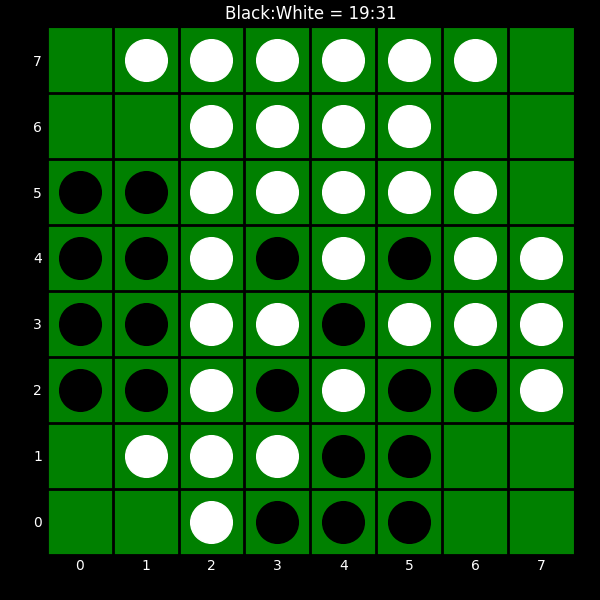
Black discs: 19
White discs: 31